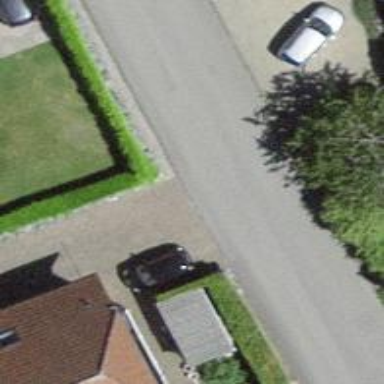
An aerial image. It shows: Hedge acting as barrier.